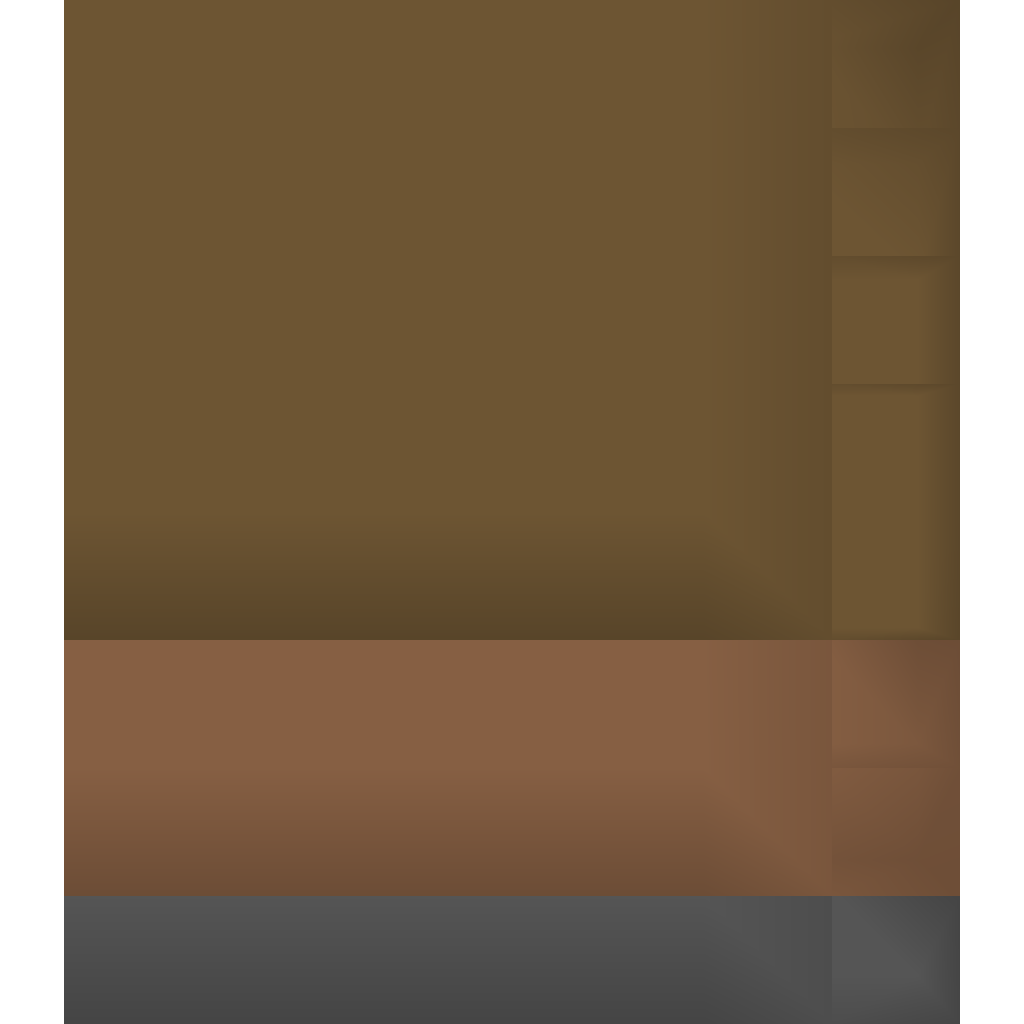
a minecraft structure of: House with storage